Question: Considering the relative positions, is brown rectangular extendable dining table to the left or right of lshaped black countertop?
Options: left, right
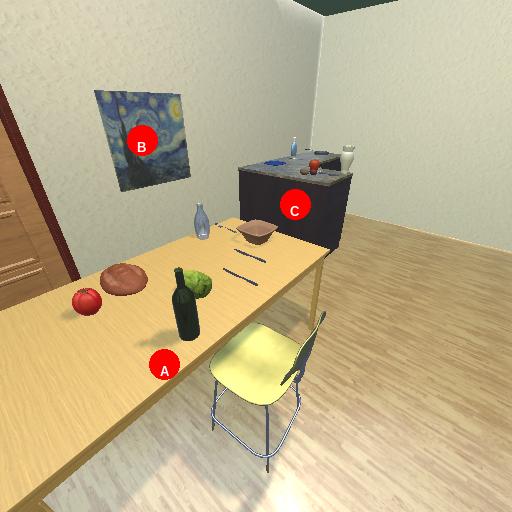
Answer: left